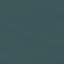
Label: SeaLake